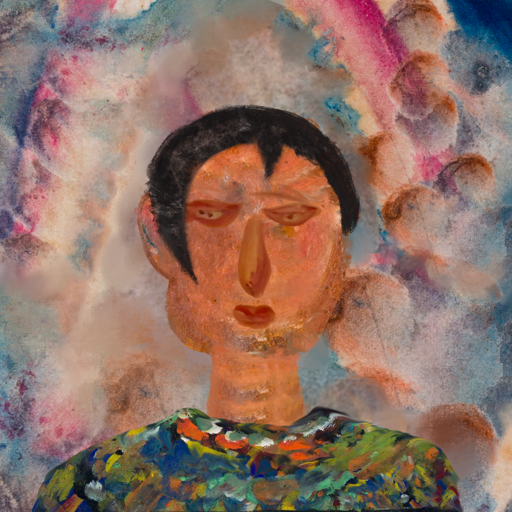
Background: Rupkatha, Head And Neck Front: Boggyland, Face Front: Pious_Lady, Bust: An_Impression, Hair Front: Roy_Bahadur, Head Accessory: Blank, Second Necklace: Blank, Necklace: Blank, Baby: Blank